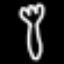
Label: fork